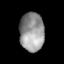
Tissue: prostate
Cell type: T cells
Senescence score: 0.3388
Nuclear area (px): 926
Mean DAPI intensity: 150.485